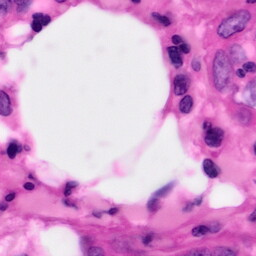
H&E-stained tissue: Pancreatic